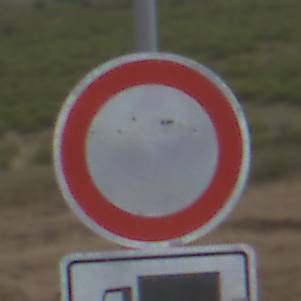
Verkehrszeichen: VerbotFahrzeugeAllerArt
Zusatzzeichen unten: MehrspurigeFahrzeugeFrei3
Umgebung: Outdoor, Nature
Tageszeit: Midday
Wetter: PartlyCloudy
Licht: Natural
Jahreszeit: NotSpecified
Kontrast: LowContrast